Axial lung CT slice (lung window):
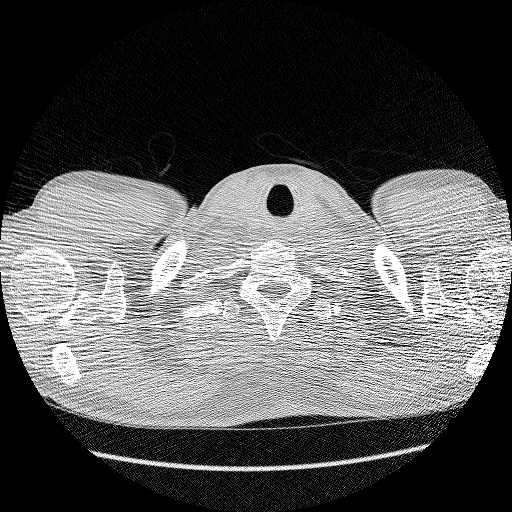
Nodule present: no